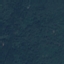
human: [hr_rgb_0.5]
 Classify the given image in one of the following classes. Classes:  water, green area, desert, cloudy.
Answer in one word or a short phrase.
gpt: green area